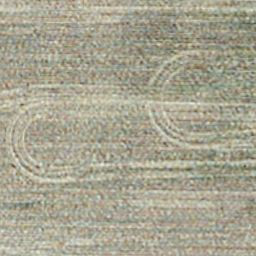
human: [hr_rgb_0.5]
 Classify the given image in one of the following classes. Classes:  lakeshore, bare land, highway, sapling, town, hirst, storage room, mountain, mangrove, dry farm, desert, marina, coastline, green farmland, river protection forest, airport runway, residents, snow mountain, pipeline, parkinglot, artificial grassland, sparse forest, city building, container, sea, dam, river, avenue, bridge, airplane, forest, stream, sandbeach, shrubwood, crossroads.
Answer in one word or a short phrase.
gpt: dry farm